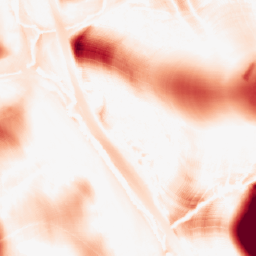
Category: morphological
Decomposition family: tophat
Decomposition parameters: size: 50
mode: white
Upsampling method: area
Upsampling parameters: scale: 2
Upsampling scale: 2